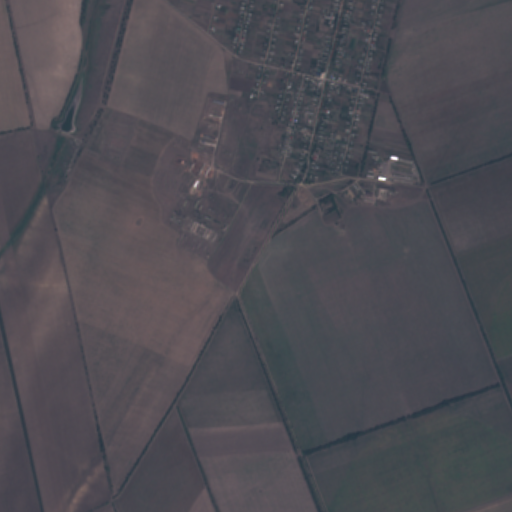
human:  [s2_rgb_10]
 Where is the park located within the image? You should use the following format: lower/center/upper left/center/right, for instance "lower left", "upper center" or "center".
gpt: The park is located in the upper center of the image.
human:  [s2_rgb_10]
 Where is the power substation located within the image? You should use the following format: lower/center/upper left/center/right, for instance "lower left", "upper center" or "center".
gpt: The power substation is located in the upper center of the image.
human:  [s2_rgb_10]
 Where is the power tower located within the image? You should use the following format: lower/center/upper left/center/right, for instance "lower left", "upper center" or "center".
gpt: The power tower is located in the upper center of the image.
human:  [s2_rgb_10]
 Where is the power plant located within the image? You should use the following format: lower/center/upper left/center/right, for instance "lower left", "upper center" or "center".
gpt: There is no power plant in the image.